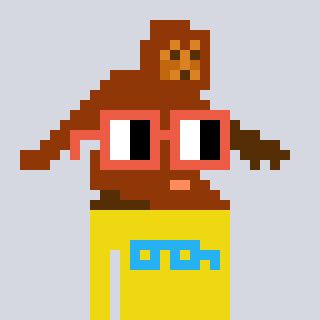
a pixel art character with square orange glasses, a bigfoot-shaped head and a yellow-colored body on a cool background